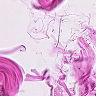
Metastatic tissue present: no